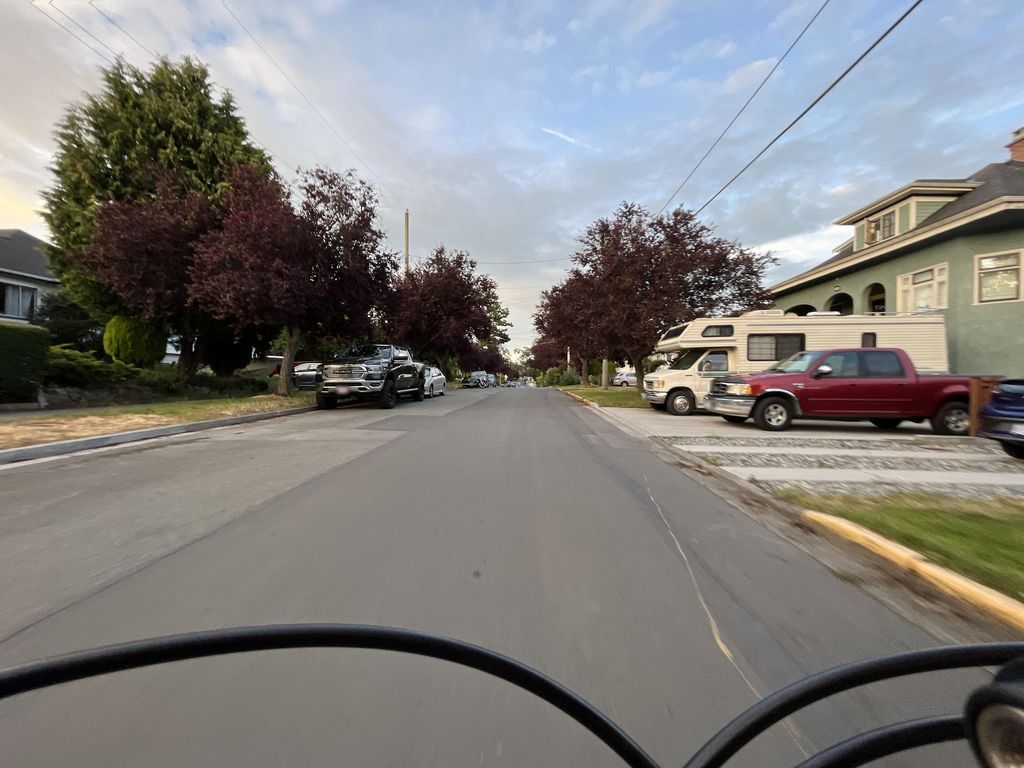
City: victoria